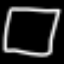
Label: square